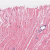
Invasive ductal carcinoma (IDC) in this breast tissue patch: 0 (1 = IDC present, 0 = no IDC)